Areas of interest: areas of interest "Airport"
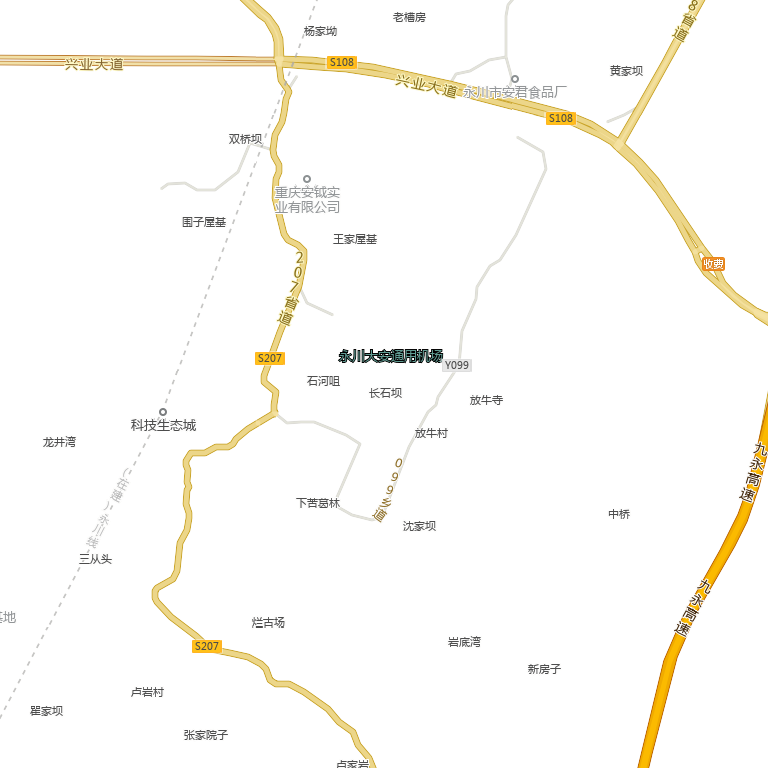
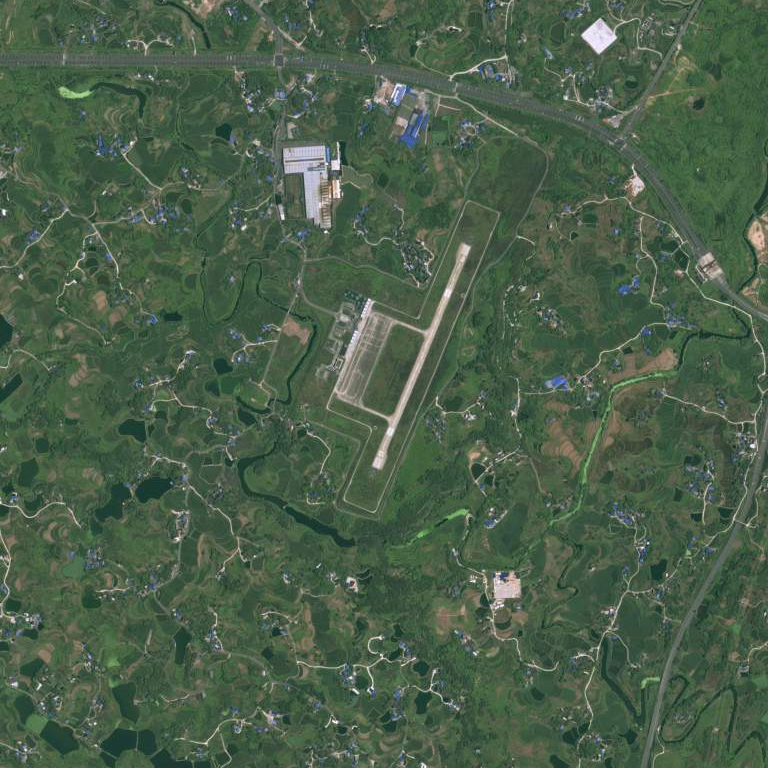